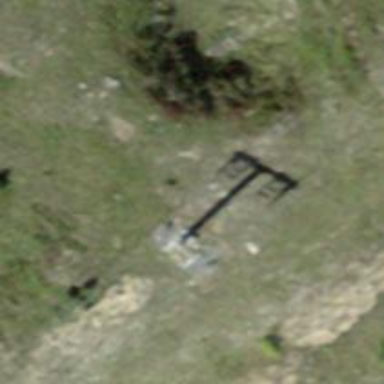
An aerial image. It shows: Pylon for aerialway.